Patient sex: M
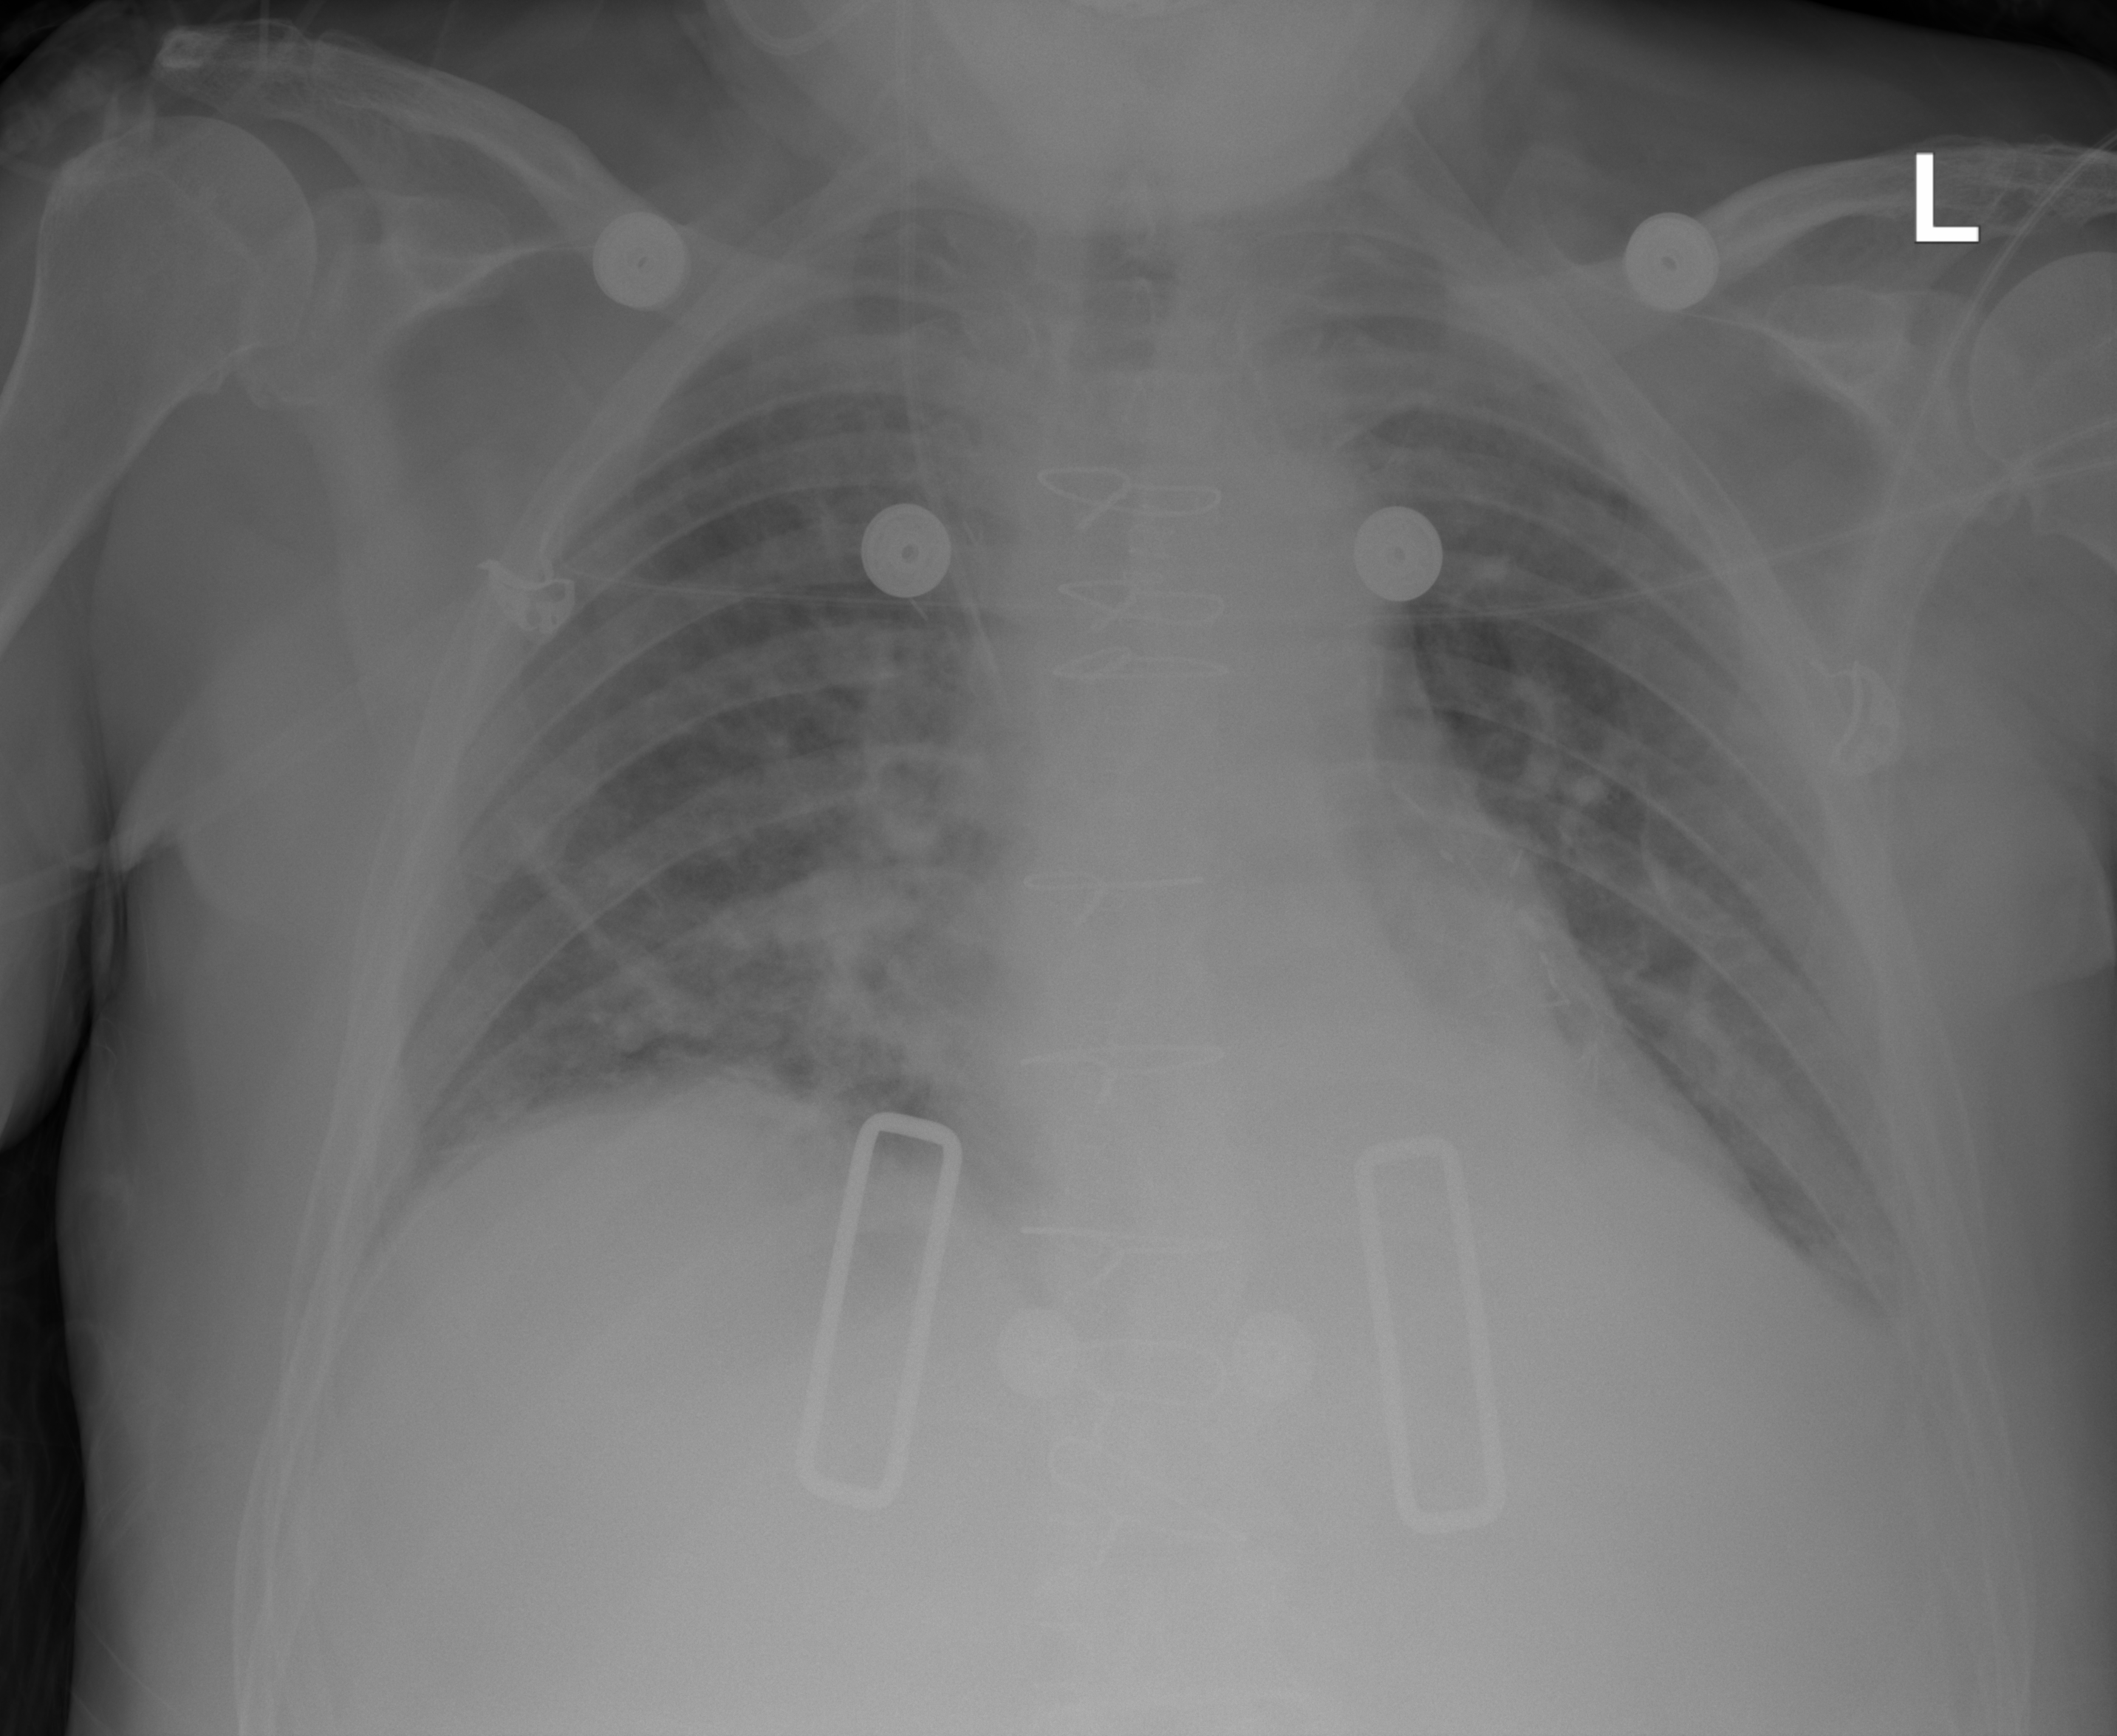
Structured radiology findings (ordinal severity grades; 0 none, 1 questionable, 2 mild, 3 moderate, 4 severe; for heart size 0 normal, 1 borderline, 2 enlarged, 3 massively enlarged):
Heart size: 2
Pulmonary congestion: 2
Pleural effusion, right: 0
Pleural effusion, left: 0
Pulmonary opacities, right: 2
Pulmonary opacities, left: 0
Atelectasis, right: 2
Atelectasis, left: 2